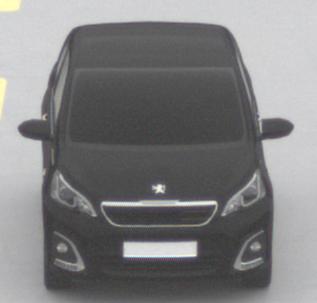
Make: Peugeot
Model: 108 1.0 VTi 68
Detailed model: 108
Model produced from: 2015/03
Model produced until: 2016/10
Doors: 3
Color: black
Road condition: dry road
Daytime: midday
Contrast: low contrast